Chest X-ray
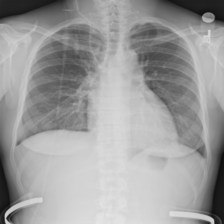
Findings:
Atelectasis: negative
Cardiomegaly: negative
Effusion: positive
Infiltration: negative
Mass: negative
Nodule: negative
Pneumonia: negative
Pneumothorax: negative
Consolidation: negative
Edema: negative
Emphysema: negative
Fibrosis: negative
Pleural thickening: negative
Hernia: negative